Interaction volume radius: 5 \u00c5
Interaction volume height: 15 \u00c5
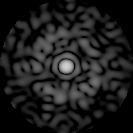
Disorder parameter: 0.8201